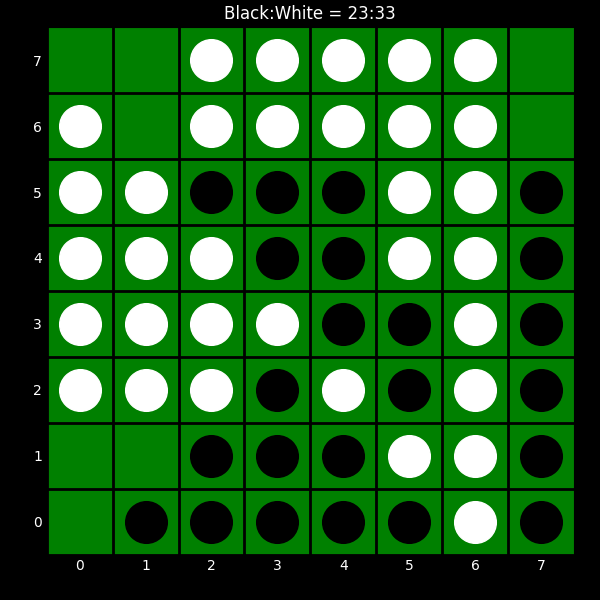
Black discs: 23
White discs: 33